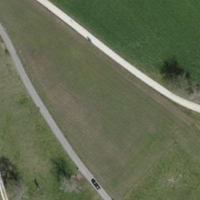
EUNIS habitat code: 25
Species observed at this site:
Knautia arvensis